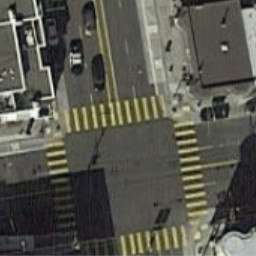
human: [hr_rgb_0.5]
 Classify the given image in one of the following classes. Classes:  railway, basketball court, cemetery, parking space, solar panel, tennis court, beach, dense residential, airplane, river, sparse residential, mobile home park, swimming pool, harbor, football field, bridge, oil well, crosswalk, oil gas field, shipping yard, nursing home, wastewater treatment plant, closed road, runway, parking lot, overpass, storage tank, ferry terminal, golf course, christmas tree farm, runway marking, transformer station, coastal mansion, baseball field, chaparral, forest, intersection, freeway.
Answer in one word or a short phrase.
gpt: crosswalk